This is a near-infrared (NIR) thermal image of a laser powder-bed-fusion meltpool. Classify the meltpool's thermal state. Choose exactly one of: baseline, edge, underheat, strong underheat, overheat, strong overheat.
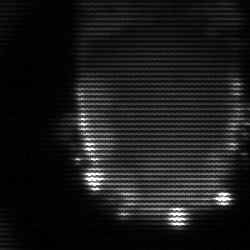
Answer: baseline